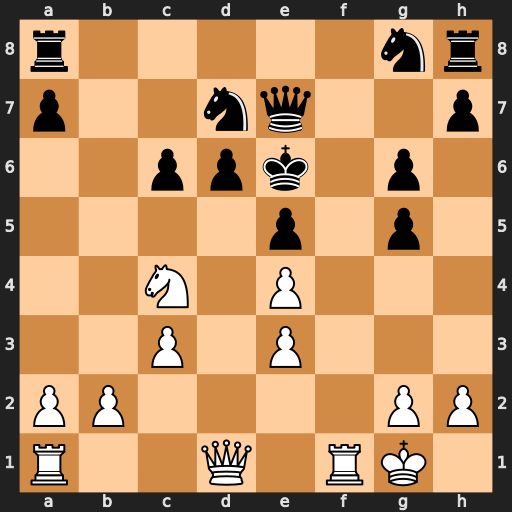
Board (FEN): r5nr/p2nq2p/2ppk1p1/4p1p1/2N1P3/2P1P3/PP4PP/R2Q1RK1
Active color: w
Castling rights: -
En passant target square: -
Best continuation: Qg4#